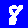
Digit: 8